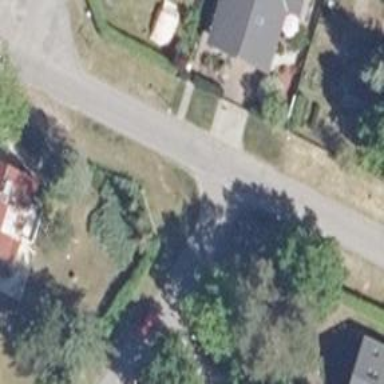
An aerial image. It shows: Residential road with asphalt surface.